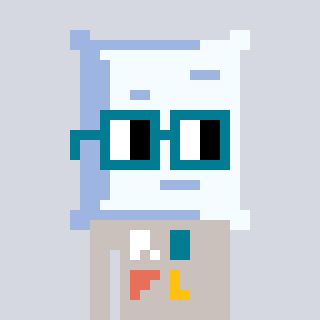
a pixel art character with square dark green glasses, a pillow-shaped head and a foggrey-colored body on a cool background